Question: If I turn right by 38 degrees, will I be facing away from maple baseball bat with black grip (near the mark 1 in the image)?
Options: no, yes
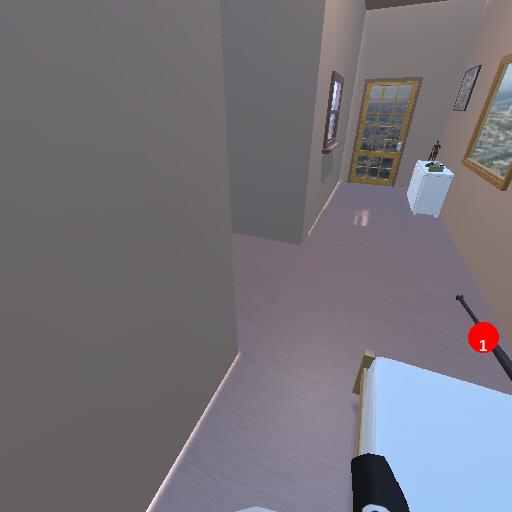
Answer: no